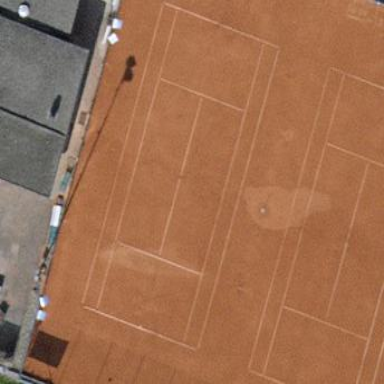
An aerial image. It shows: Clay tennis court on pitch.